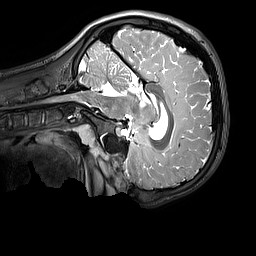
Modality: T2w
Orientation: sagittal
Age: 12
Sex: male
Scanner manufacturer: siemens
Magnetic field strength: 3 T
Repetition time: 3.2 s
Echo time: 0.408 s